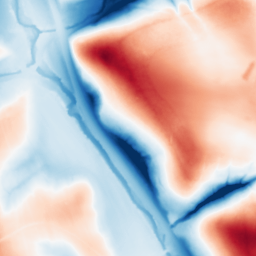
Category: multiscale
Decomposition family: dog_multiscale
Decomposition parameters: sigma_ratio: 2
n_scales: 6
base_sigma: 0.5
Upsampling method: cubic_mitchell
Upsampling parameters: scale: 4
Upsampling scale: 4